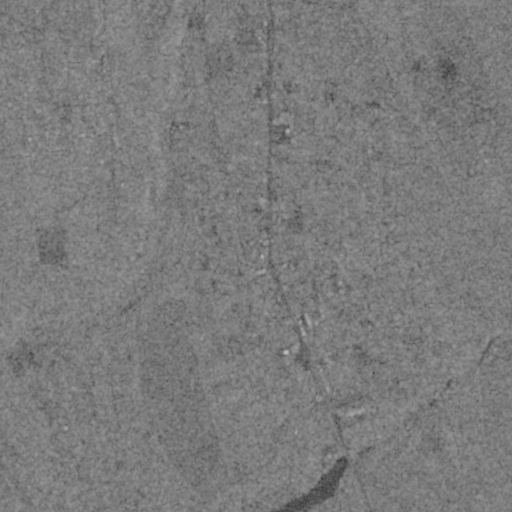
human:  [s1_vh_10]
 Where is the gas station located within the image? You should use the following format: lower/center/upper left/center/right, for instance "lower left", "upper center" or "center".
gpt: The gas station is located in the lower center of the image.
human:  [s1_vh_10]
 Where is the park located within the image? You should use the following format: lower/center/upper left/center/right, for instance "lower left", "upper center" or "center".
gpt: The park is located in the upper left of the image.
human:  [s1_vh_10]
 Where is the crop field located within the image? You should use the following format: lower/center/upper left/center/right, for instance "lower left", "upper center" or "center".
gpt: There is no crop field in the image.

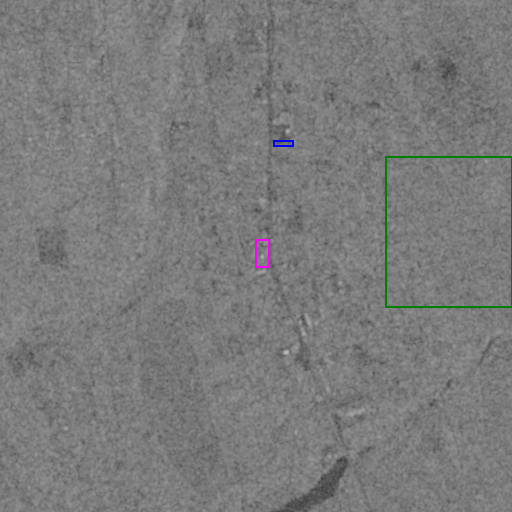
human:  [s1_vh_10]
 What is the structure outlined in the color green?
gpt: The structure outlined in green is a crop field.
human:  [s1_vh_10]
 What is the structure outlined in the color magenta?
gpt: The structure outlined in magenta is a gas station.
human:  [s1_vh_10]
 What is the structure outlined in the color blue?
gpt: The structure outlined in blue is a building.
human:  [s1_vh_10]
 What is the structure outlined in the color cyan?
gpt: There is no cyan outline.